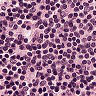
Metastatic tissue present: no